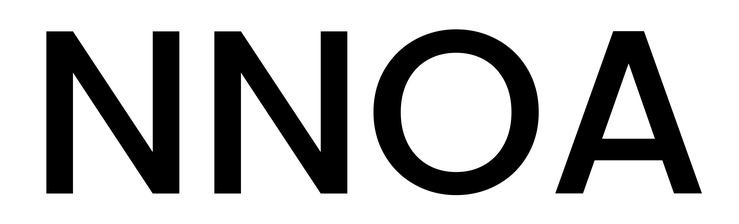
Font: Poppins-Medium